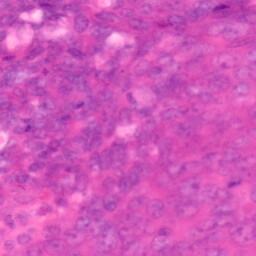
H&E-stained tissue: Colon